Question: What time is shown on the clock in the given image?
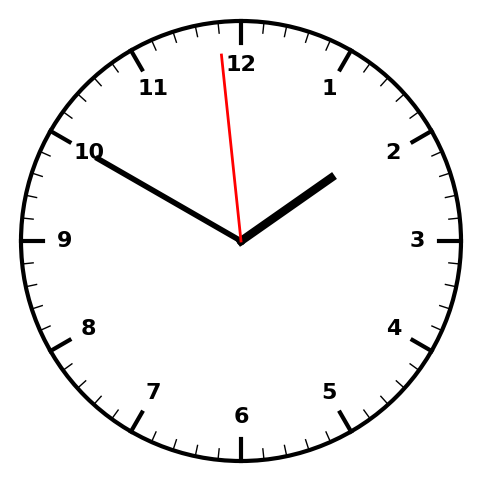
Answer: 01:49:59